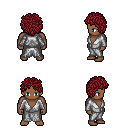
a pixel art fantasy rpg character, male body template, human, dark skin, white robe, gold greaves, brunette curly afro hairstyle, four views (front, back, left, right), 2x2 character sprite sheet, small pixel art, hard edges, no anti-aliasing